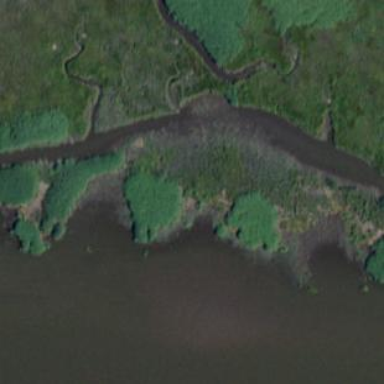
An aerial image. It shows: Saltmarsh wetland area.